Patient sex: F
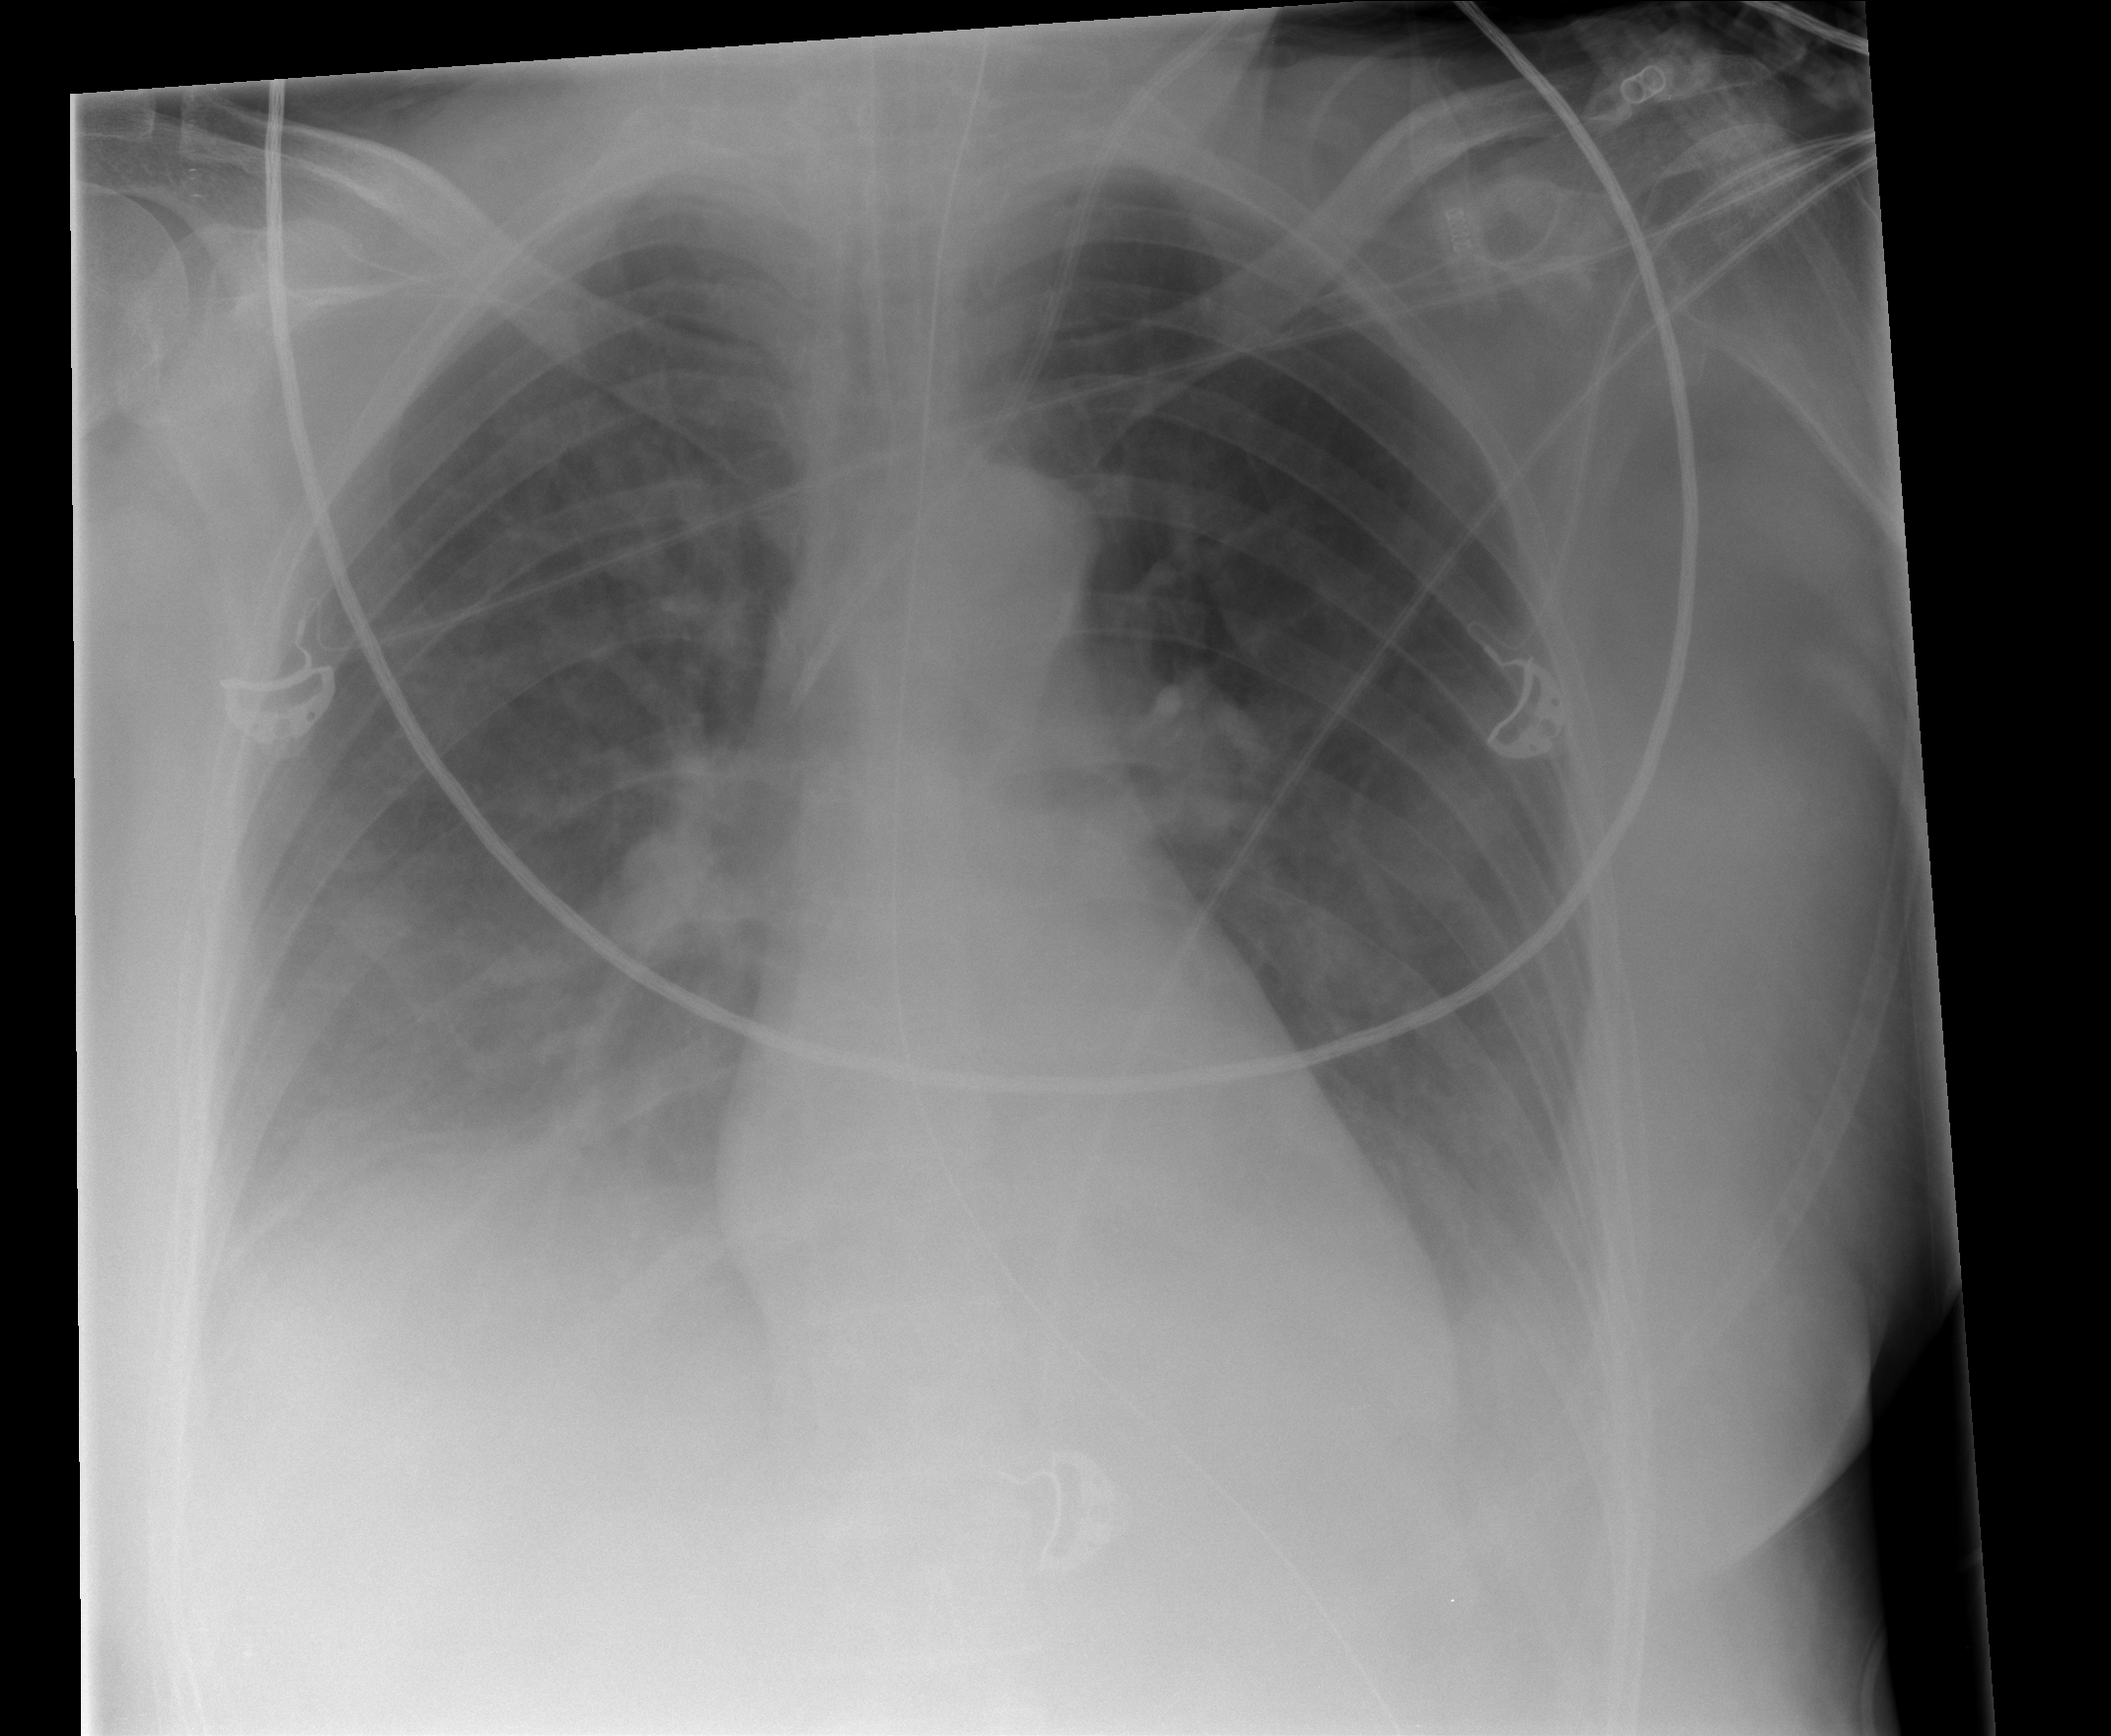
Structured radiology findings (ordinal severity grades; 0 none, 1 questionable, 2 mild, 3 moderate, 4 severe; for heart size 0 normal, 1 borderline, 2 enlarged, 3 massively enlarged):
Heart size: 0
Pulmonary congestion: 0
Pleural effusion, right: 2
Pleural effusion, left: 2
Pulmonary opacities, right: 0
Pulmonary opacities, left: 0
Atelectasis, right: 2
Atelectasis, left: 1